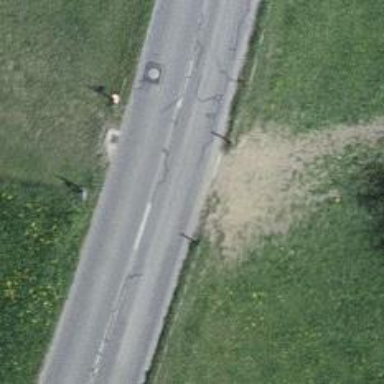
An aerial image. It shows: Asphalt road with lane markings that is classified as unclassified.